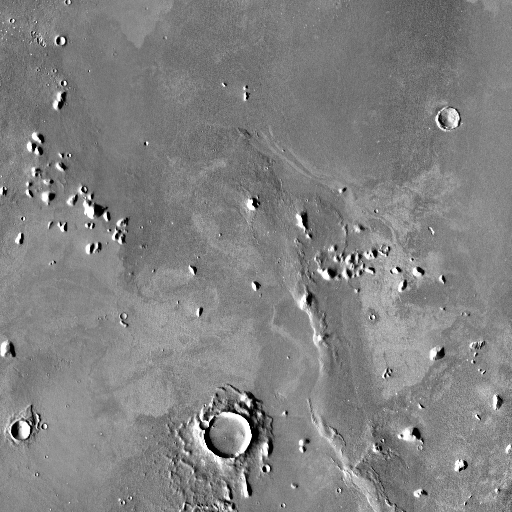
Crater classes present: Background, Other, Layered